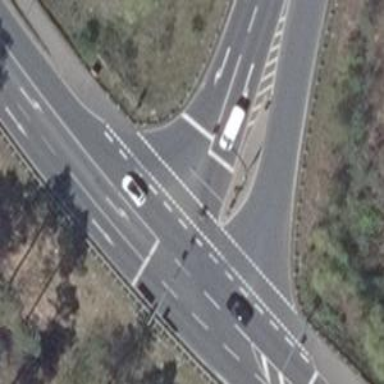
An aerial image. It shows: Road with traffic signals.